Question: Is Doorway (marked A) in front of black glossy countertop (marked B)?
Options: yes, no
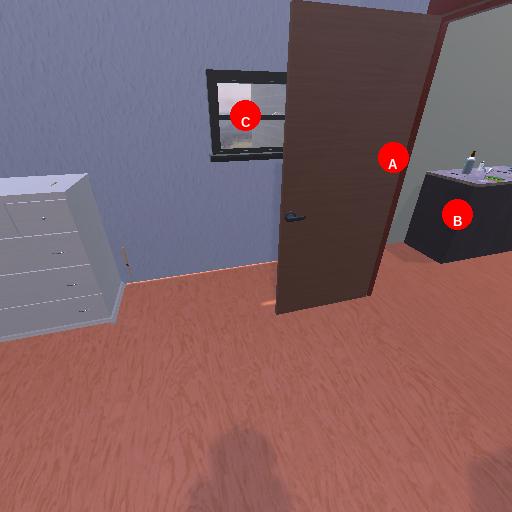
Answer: yes